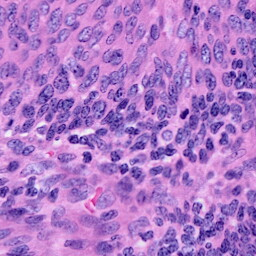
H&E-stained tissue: Cervix